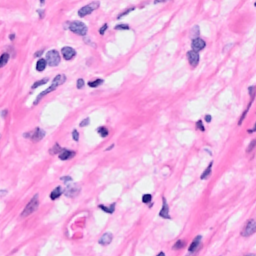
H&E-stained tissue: Breast